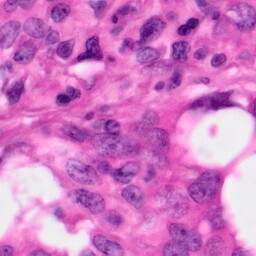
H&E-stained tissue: Pancreatic